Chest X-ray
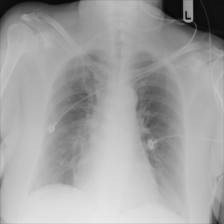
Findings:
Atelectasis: negative
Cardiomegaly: negative
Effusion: negative
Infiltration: negative
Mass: negative
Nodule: negative
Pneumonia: negative
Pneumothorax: negative
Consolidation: negative
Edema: negative
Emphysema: negative
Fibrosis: negative
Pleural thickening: negative
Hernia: negative